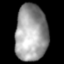
Tissue: lung
Cell type: Epithelial cells
Senescence score: 0.2258
Nuclear area (px): 1780
Mean DAPI intensity: 157.975